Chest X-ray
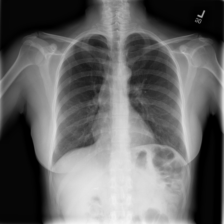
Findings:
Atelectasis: negative
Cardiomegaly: negative
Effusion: negative
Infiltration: negative
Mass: negative
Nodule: negative
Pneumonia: negative
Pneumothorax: negative
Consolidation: negative
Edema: negative
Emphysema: negative
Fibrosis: negative
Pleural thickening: negative
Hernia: negative